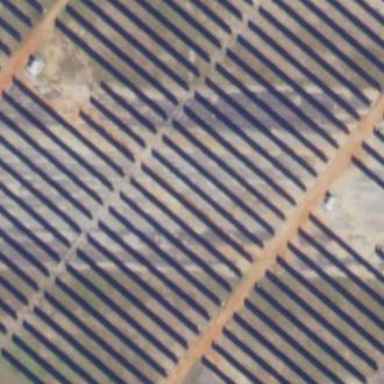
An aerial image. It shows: Solar power generator with photovoltaic panels.